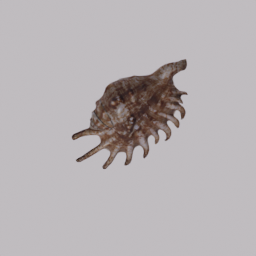
Label: animals